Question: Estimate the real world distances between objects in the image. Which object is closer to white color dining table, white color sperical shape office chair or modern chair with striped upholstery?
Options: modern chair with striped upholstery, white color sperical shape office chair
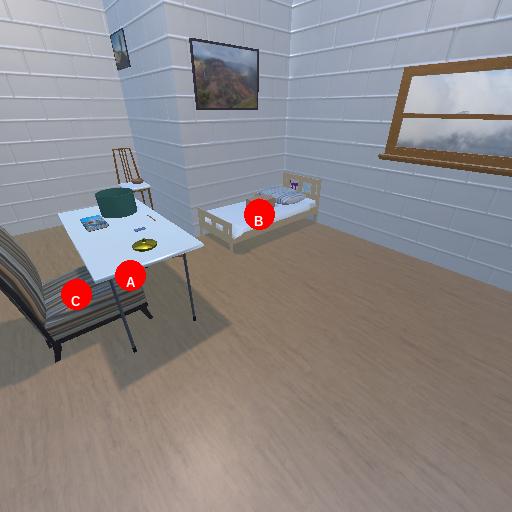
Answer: modern chair with striped upholstery